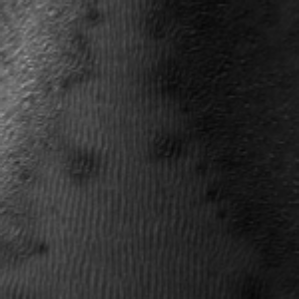
Label: frost